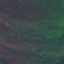
Label: Forest